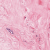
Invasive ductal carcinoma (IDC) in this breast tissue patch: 0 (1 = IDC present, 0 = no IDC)